Question: I have a program to Update MongoDB automatically using VB.net
Where Exception: A first chance exception of type 'System.TimeoutException' occurred in MongoDB.Driver.dll
My code add try catch but this error not catch
this is my code
'''
Try
For Each ReturnedDocument In ListCollectionBusinessCursorForThisStepping
Dim abusiness = New Business(ReturnedDocument)
Dim businessBson = abusiness.ToBsonDocument
appendToTextFile(businessBson.ToString + vbNewLine, "IndexContentquery.txt")
collection.Save(businessBson)
counter += 1
Next ReturnedDocument
Catch ex As Exception
LogException(ex)
appendToTextFile("Some error at" + CStr(starts) + "+" + CStr(counter) + vbNewLine, "messedup.txt", ForAppending)
End Try
'''
What confuses me is why it asked for some .cs file? I am using vb.net. I don't have the cs file. Is there a mongodb driver with cs files? Should I get cs files of mongodb driver?
here is screenshot

The code works most of the time. Sometimes it just happen.
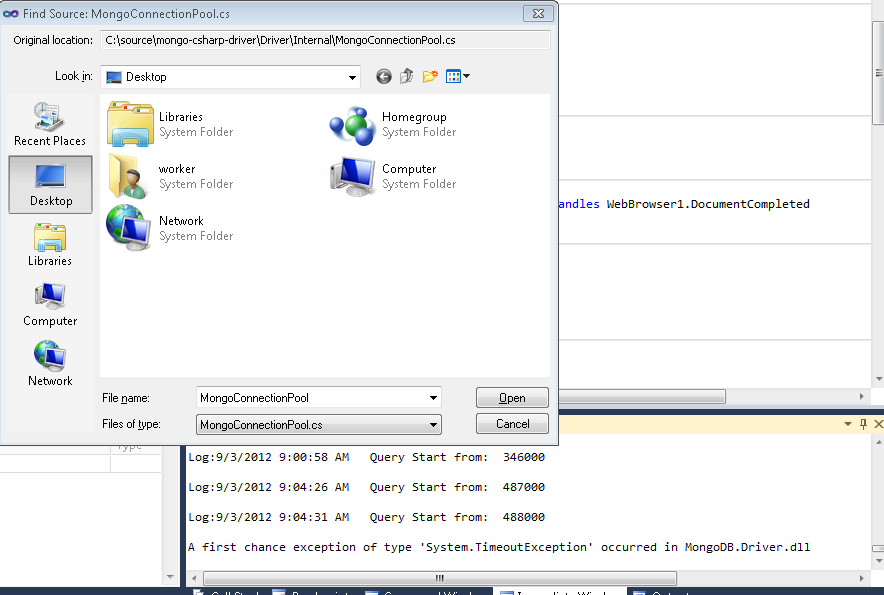
Answer: Jim Thio,
It is asking you to find the .cs file as you have selected the debug option and visual studio is trying to locate the source code used to compile the object which raised the original exception.